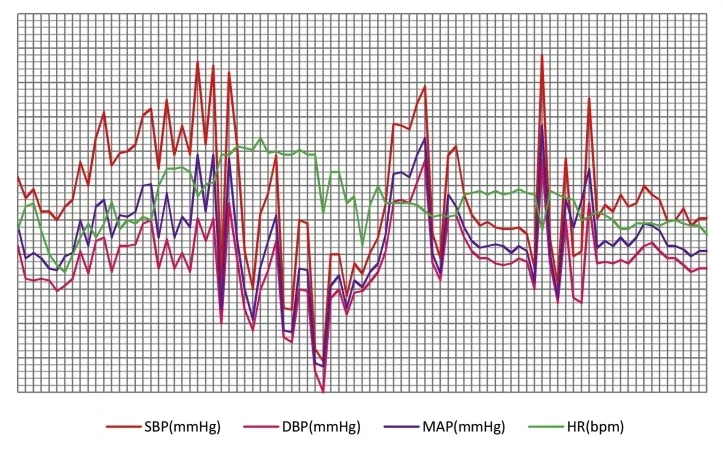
This figure represents the vital signs during surgery: systolic blood pressure (SBP), diastolic blood pressure (DBP), heart rate (bpm).
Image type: electrography (ekg)